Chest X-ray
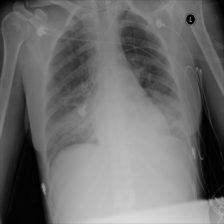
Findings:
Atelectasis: negative
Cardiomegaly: negative
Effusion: negative
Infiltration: positive
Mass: negative
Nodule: negative
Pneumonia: negative
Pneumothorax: negative
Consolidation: negative
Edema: negative
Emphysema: negative
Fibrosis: negative
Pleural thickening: negative
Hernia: negative